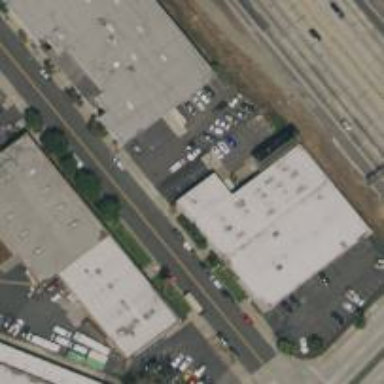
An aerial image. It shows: Warehouse building.